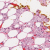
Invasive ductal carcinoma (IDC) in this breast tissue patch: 0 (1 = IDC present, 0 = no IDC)